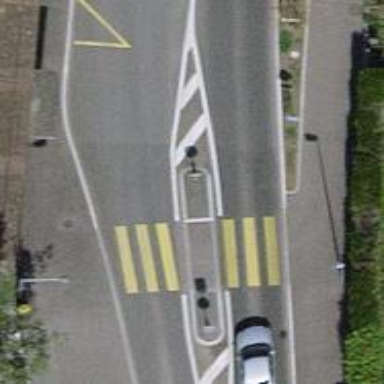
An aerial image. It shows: Marked road crossing with pedestrian island.